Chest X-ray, PA view. Patient: 42 years old, sex M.
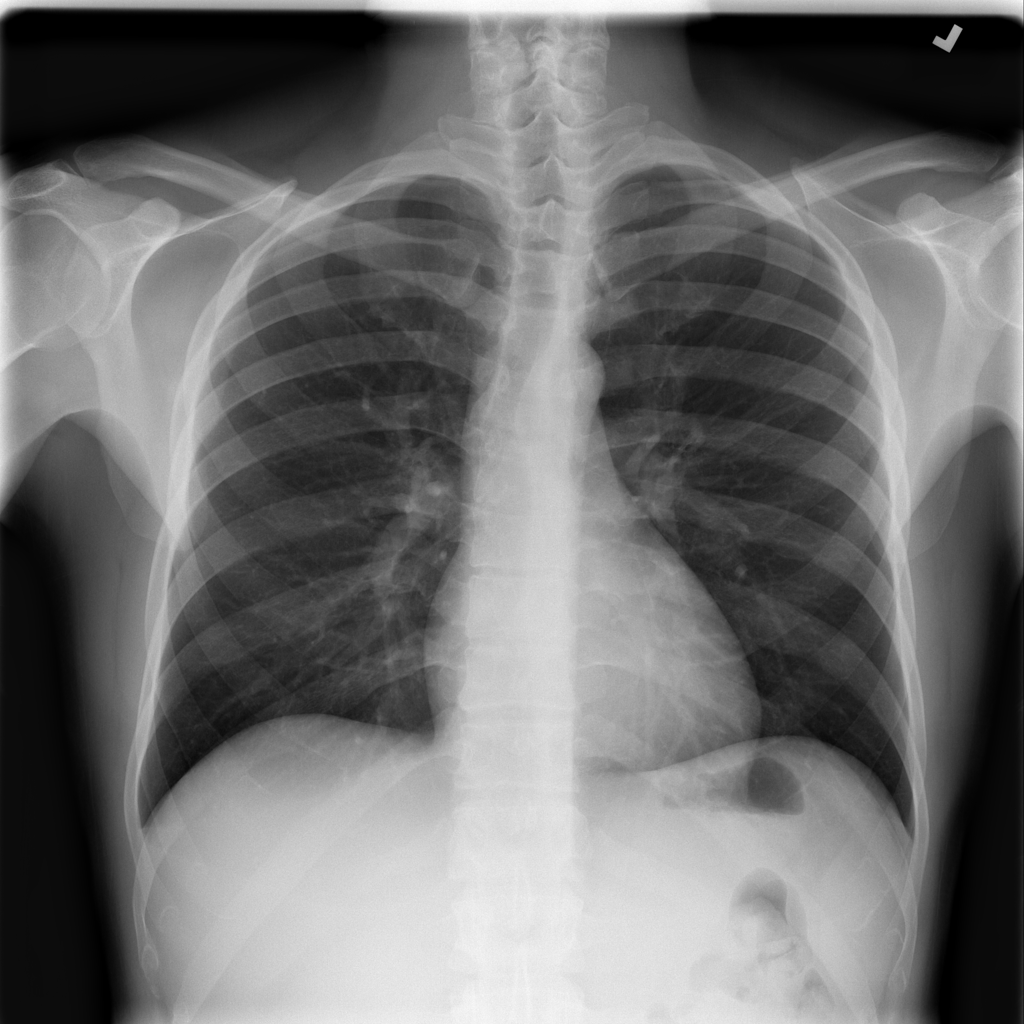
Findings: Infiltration